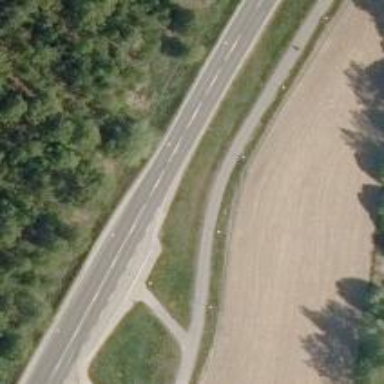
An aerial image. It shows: Secondary road with asphalt surface and separate sidewalk.